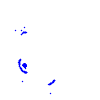
Particle: electron